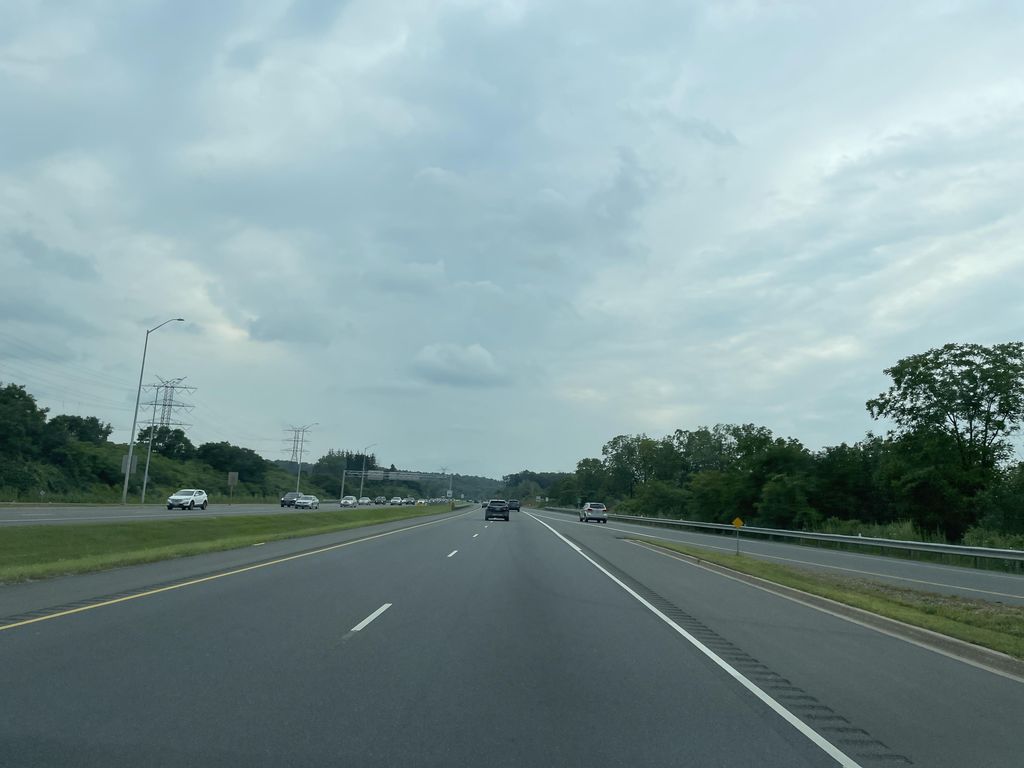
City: hamilton